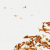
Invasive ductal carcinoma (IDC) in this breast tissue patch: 0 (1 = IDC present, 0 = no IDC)